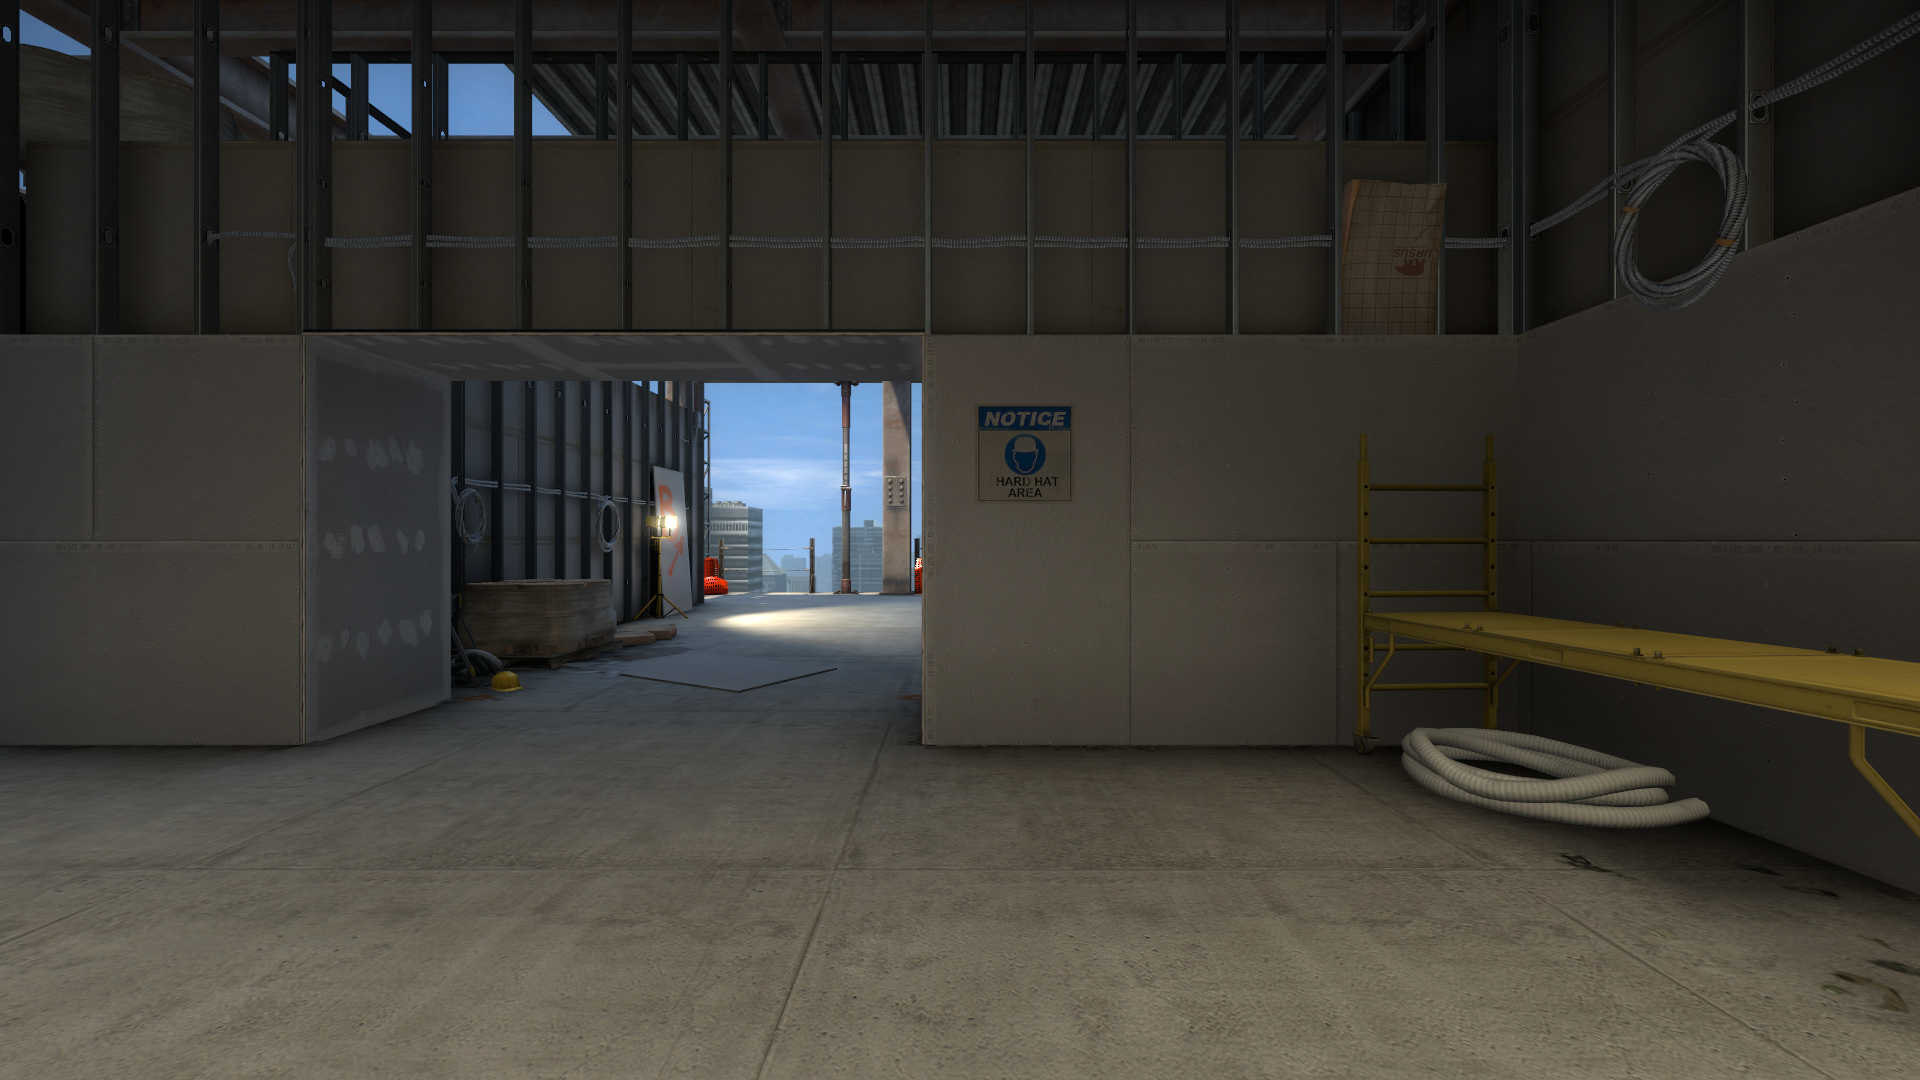
Map: de_vertigo